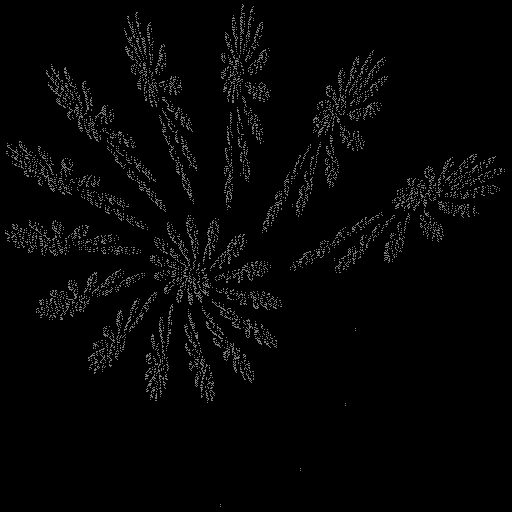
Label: swirl